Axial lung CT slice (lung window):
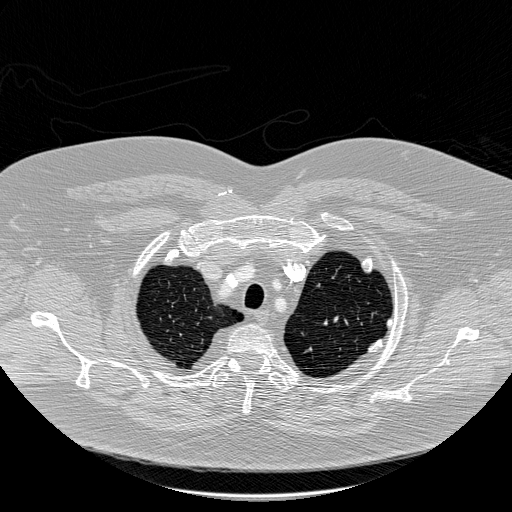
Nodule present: no